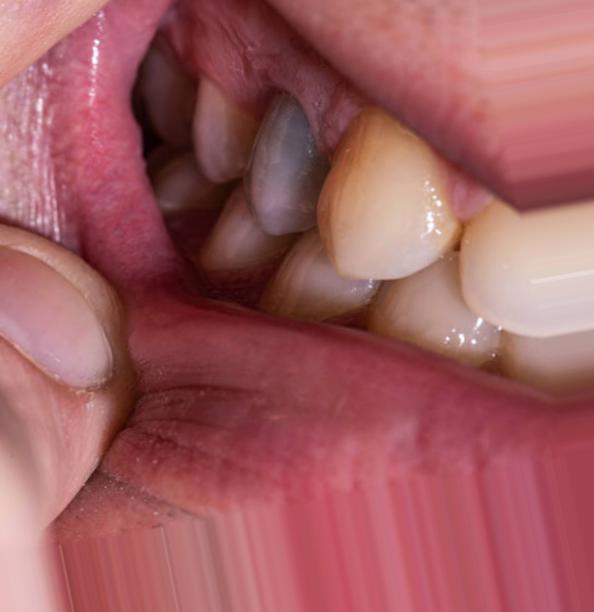
Condition: Caries